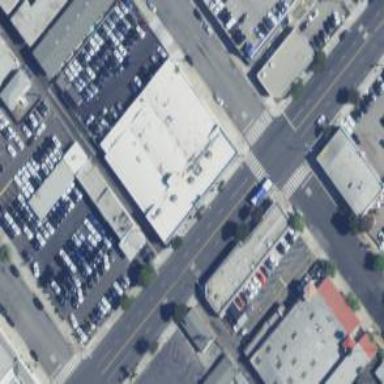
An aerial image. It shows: Commercial building used for car repair services.